Question: I'm working on this website but I keep having the same problem. When i put the margin in procentages instead of pixels it seems to be taking the percentage from the wrapper, or page even. Probably some stupid mistake but I'm not really used too working with percentages. Anyway the class which I am talking about is "logo."
'''
header
{
width: 92%;
margin-left: 4%;
margin-right: 4%;
height: 150px;
}
.logo
{
margin: 10%;
display: block;
float: left;
width: 25%;
height: 90%;
}
'''
The HTML markup looks like this.
'''
<header class="orange">
<div class="logo purple">
</div>
</header>
'''
And they are sourounded by a wrapper (div) with these properties:
'''
.wrapper
{
margin-left: auto;
margin-right: auto;
width: 1230px;
}
'''
Orange and Purple are just background color class's btw. Thanks for helping out!
Here is an image, in Edge btw ;)

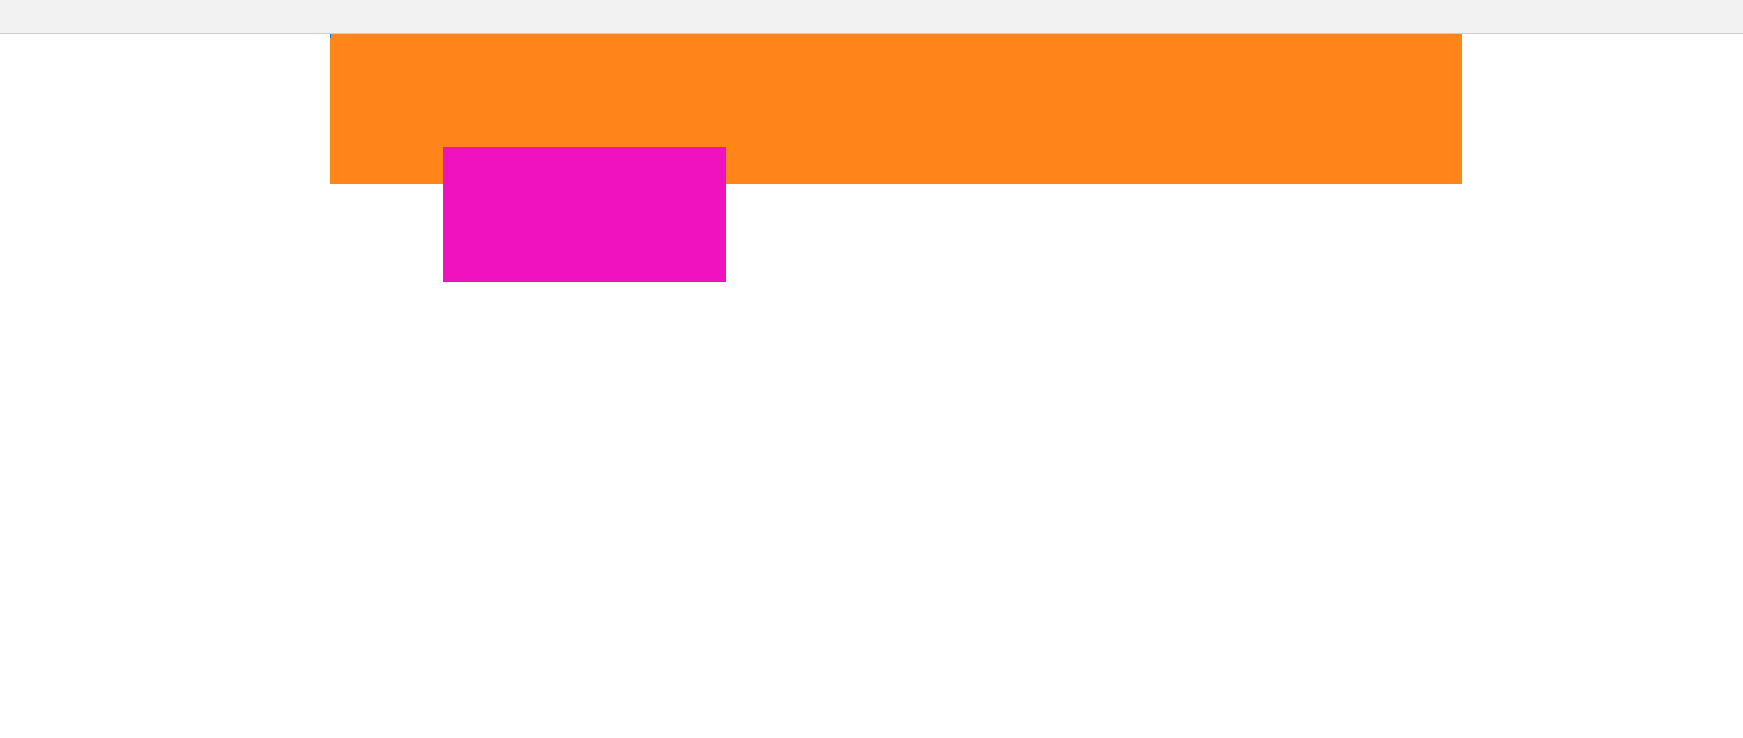
Answer: The problem is the float. You need to clear it after the float. If you use bootstrap, just apply a clearfix class, otherwise wrap it in a row class.
If not, read more here about the css in clearfix: <URL>